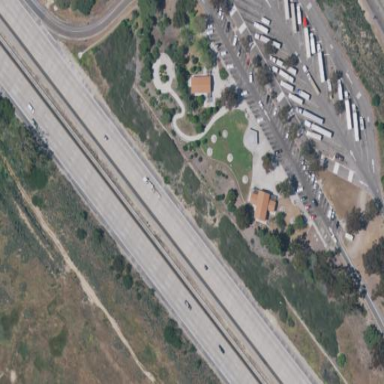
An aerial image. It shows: Rest area along the road with picnic tables.